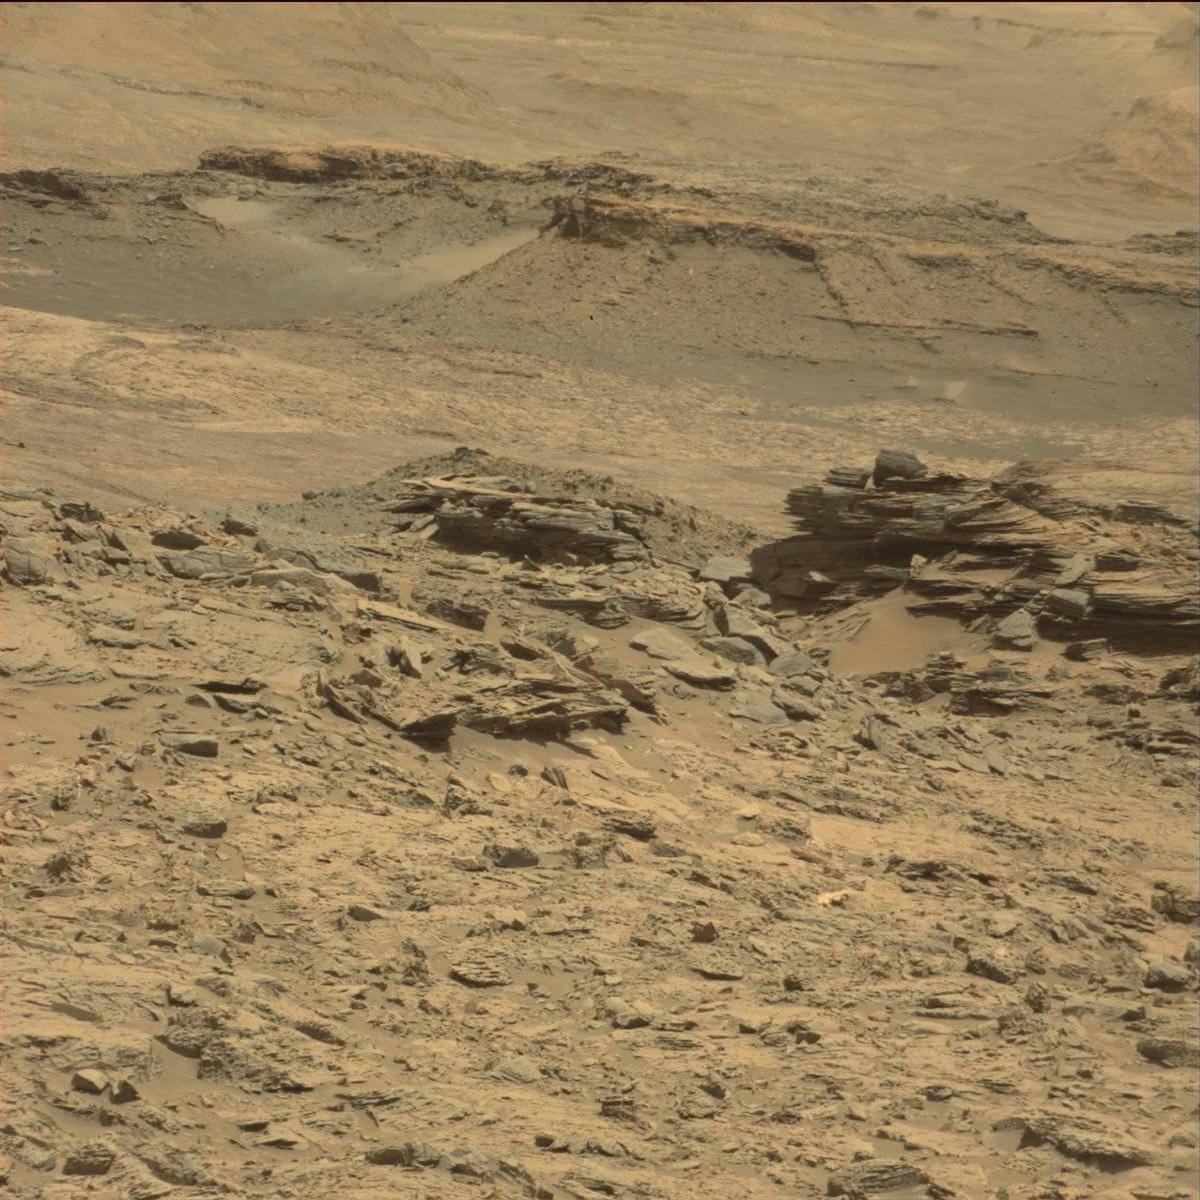
Terrain classes present: Bedrock, Ridge, Rock, Sand / Soil